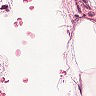
Metastatic tissue present: no